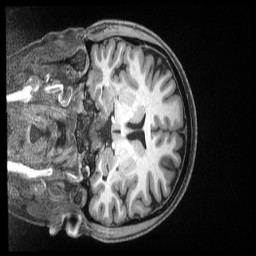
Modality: T1w
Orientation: coronal
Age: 32
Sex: female
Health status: ill
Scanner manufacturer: siemens
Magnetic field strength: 3 T
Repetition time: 2.5 s
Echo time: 0.00181 s